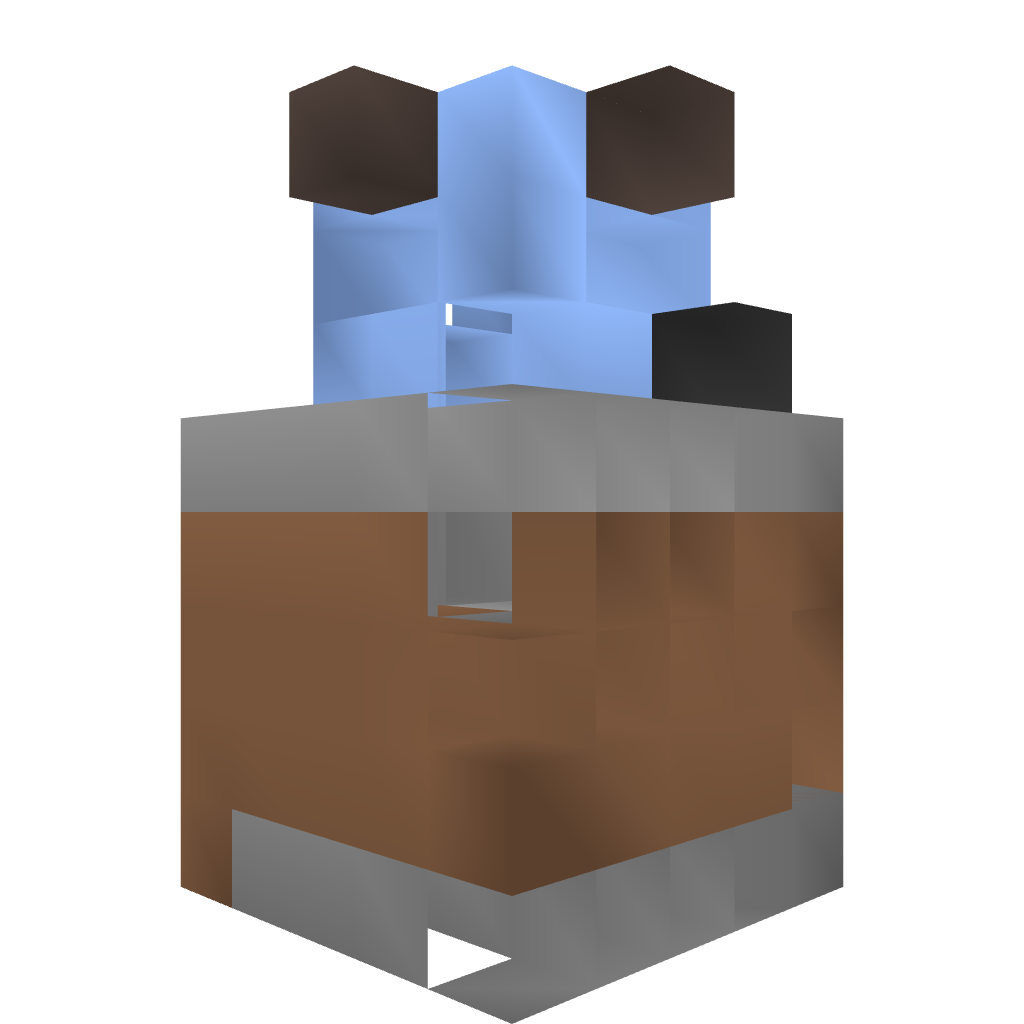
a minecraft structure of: A simple redstone trash.